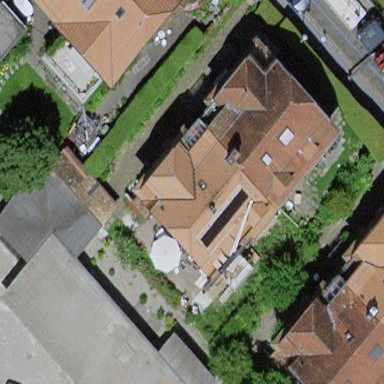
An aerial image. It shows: Building with roof made of roof tiles.